Aerial crown-view tile of a tropical tree (Barro Colorado Island, Panama), acquired 20250124:
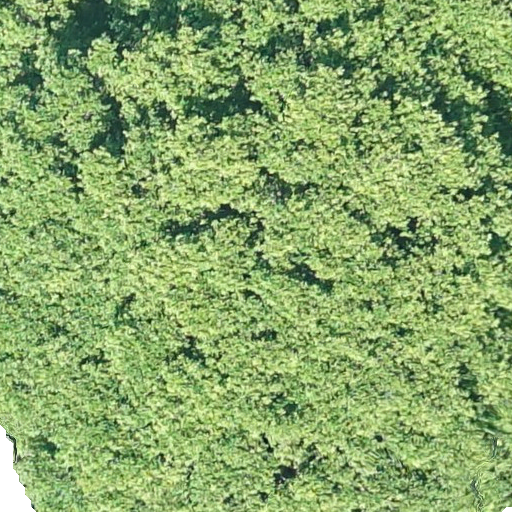
Species: Ficus obtusifolia
GBIF accepted scientific name: Ficus obtusifolia
Crown area: 680.167 m²